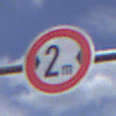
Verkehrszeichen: TatsaechlicheBreite2
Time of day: Midday
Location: Outdoor (Nature)
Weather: PartlyCloudy
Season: NotSpecified
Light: Natural